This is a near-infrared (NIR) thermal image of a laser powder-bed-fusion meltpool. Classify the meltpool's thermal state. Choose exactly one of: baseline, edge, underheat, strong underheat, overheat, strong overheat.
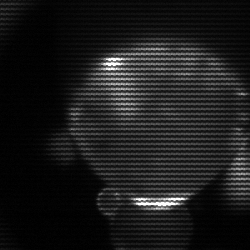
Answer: edge